Field crop: maize
Growth stage: 1
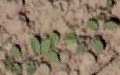
Species: convolvulus